Field crop: maize
Growth stage: 2
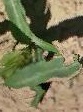
Species: maize